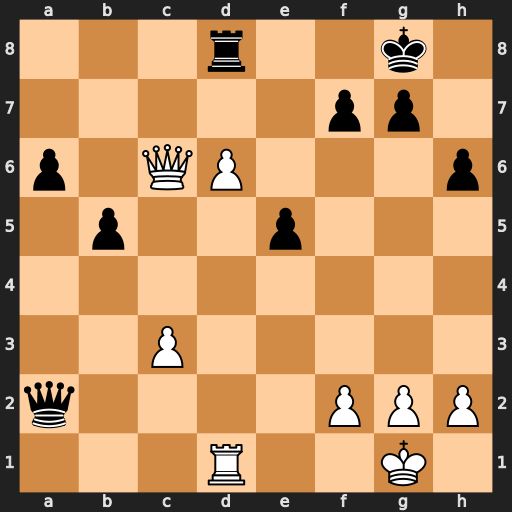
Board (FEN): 3r2k1/5pp1/p1QP3p/1p2p3/8/2P5/q4PPP/3R2K1
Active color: w
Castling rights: -
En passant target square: -
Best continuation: Qc7 Rf8 d7